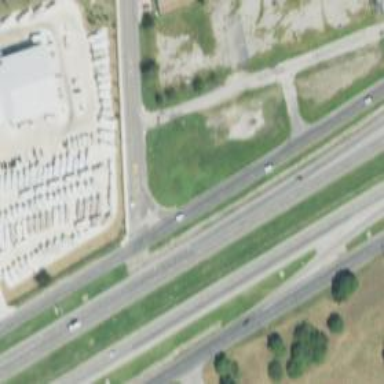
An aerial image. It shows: Secondary road with frontage road alongside.